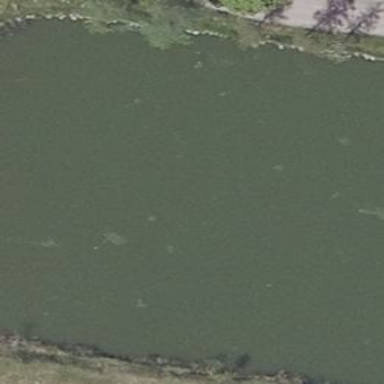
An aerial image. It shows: Pond with natural water.